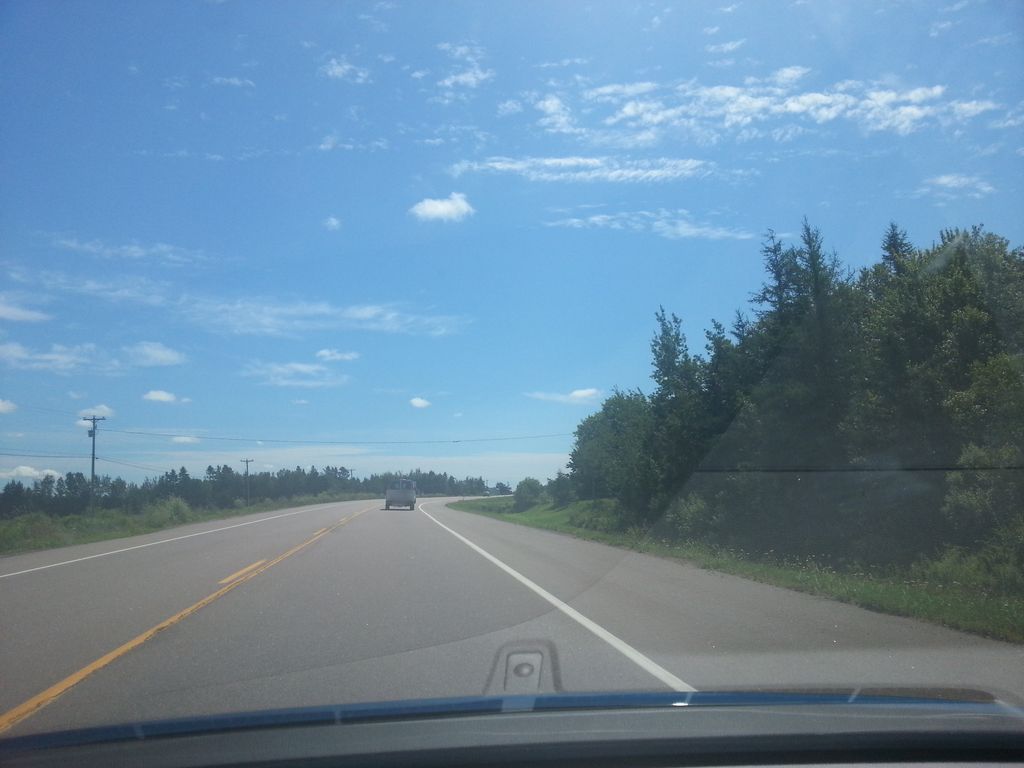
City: charlottetown